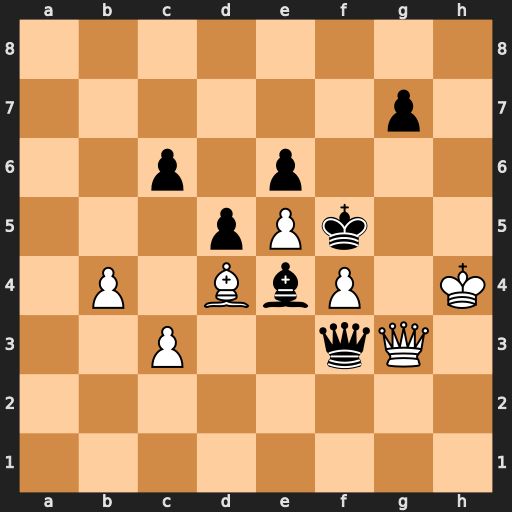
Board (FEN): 8/6p1/2p1p3/3pPk2/1P1BbP1K/2P2qQ1/8/8
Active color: w
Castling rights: -
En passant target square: -
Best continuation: Qg5#